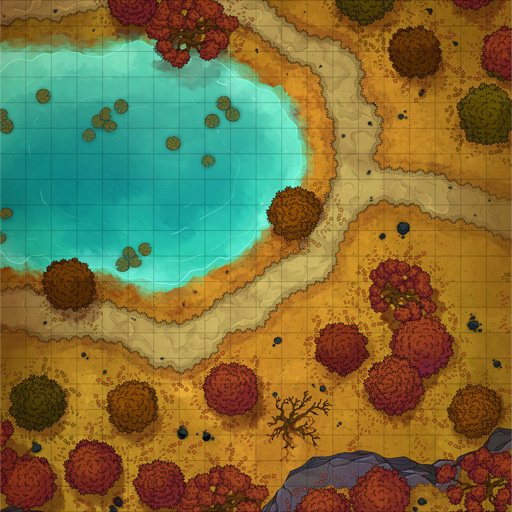
A D&D Grid Map clearing fall forest trees road lake in the north west (Autumn Forest Lake Map)